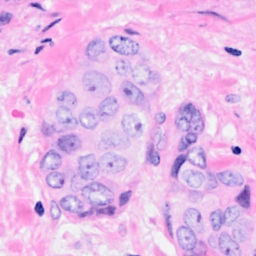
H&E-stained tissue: Breast